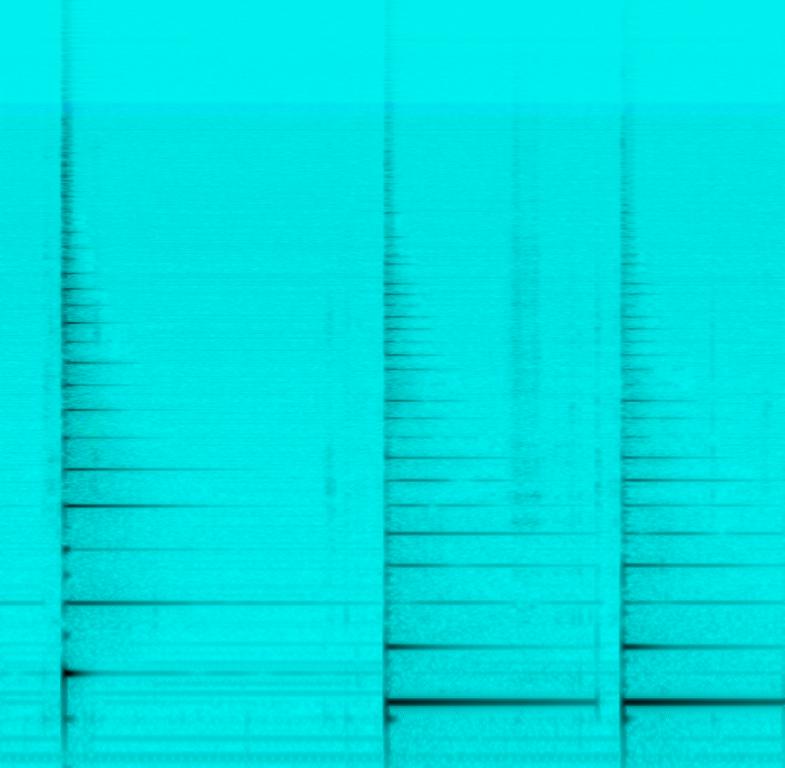
This music is instrumental. The tempo is slow with a ukelele melody. The musician plays two notes in monotone which sounds like the instrument is being tuned. This clip is a tutorial on how to tune a ukulele.